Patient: sex M, age 57
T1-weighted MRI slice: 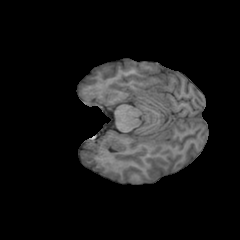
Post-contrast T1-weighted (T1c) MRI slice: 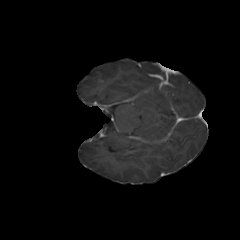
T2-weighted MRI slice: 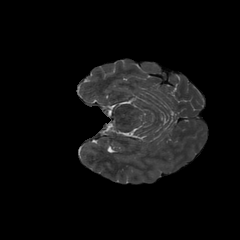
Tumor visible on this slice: no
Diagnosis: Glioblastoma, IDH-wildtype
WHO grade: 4